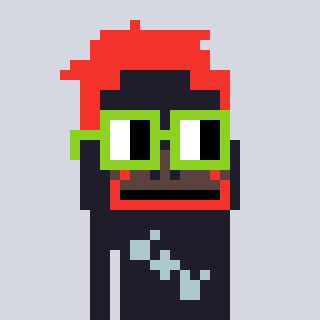
a pixel art character with square light green glasses, a orangutan-shaped head and a grayscale-colored body on a cool background